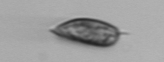
Label: Prorocentrum_triestinum